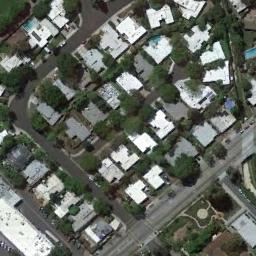
Label: residential